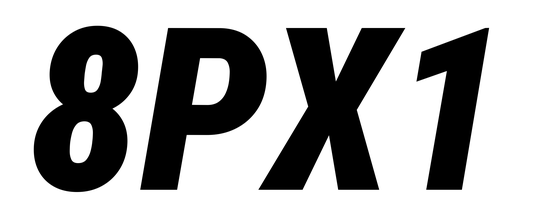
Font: Roboto-Italic_Condensed_Black_Italic